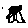
Label: cloud